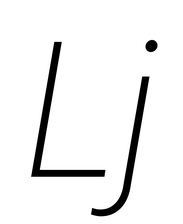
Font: Roboto-Italic_ExtraLight_Italic